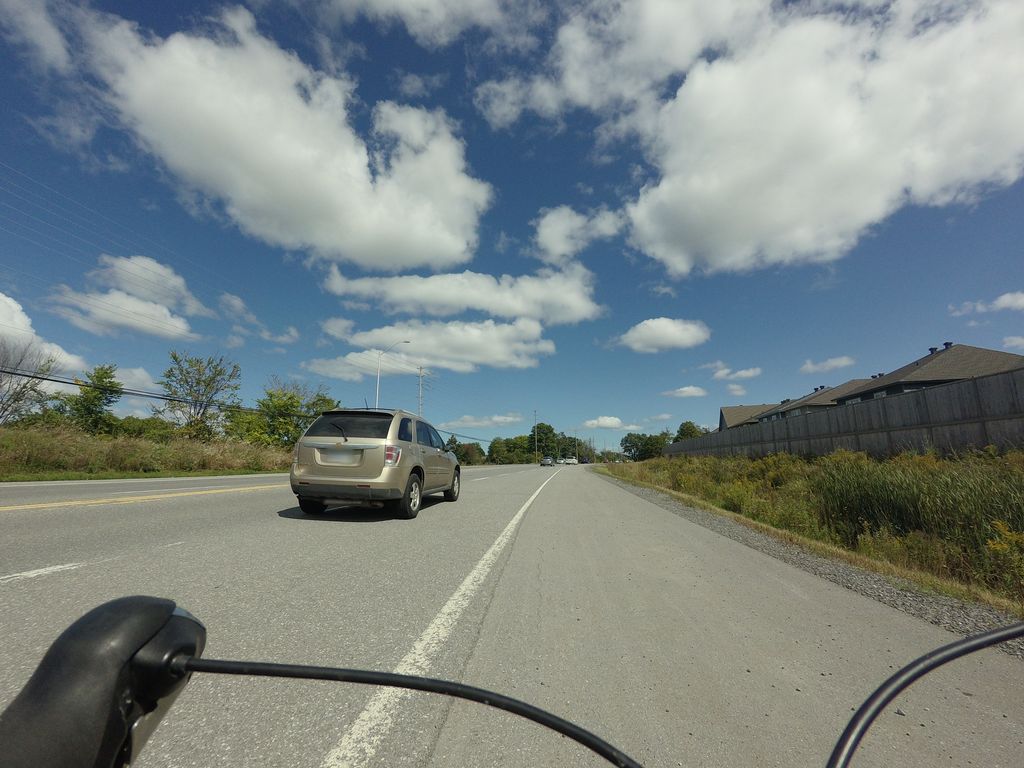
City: ottawa-gatineau